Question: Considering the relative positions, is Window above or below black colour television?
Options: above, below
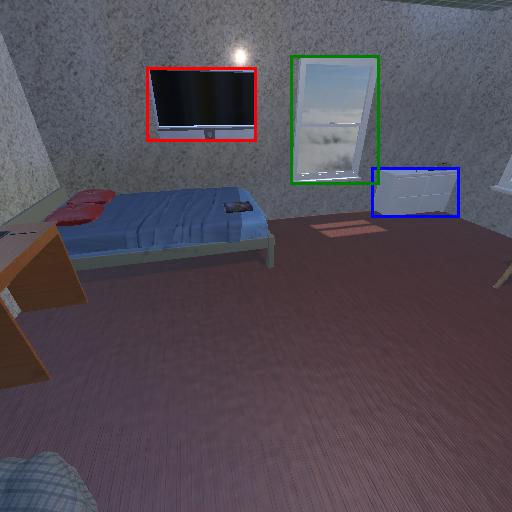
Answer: above